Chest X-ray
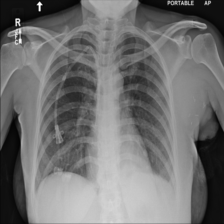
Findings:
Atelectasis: negative
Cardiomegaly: negative
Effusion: negative
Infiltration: negative
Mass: negative
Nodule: positive
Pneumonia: negative
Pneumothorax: negative
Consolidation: negative
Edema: negative
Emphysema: negative
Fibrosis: negative
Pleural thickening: negative
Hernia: negative